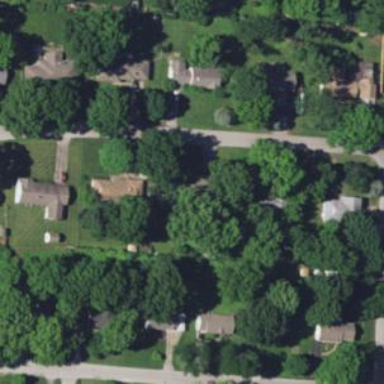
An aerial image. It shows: Residential area consisting of single-family homes.